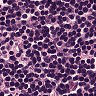
Metastatic tissue present: no